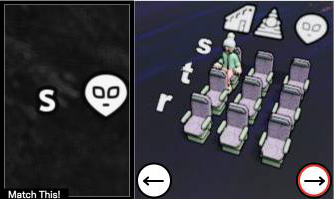
Task: seats
Answer: no